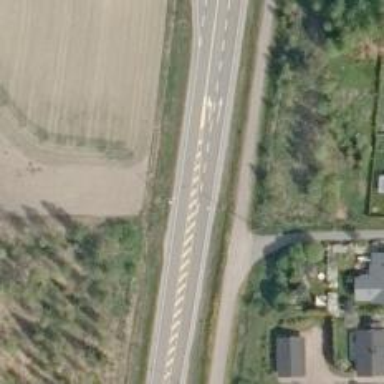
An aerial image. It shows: Secondary road with asphalt surface.